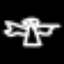
Label: angel